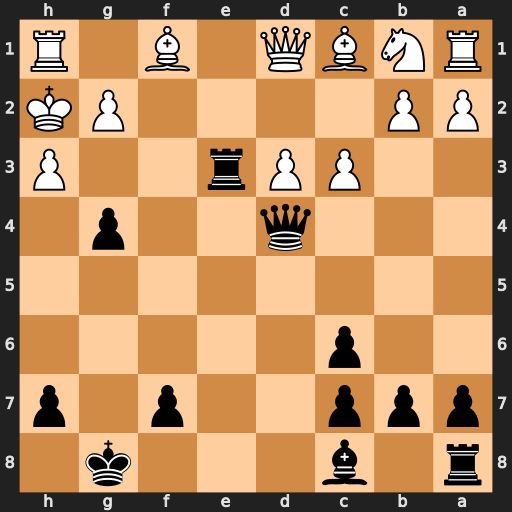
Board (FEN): r1b3k1/ppp2p1p/2p5/8/3q2p1/2PPr2P/PP4PK/RNBQ1B1R
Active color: b
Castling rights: -
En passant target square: -
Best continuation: Rxh3+ gxh3 Qf2+ Bg2 g3#